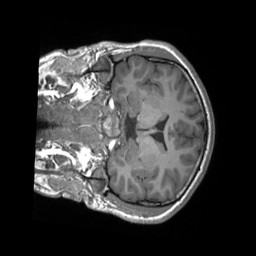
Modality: T1w
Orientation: coronal